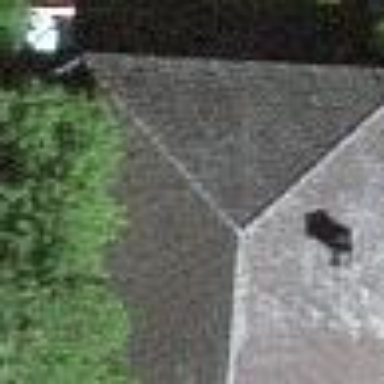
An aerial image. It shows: Rural barn.